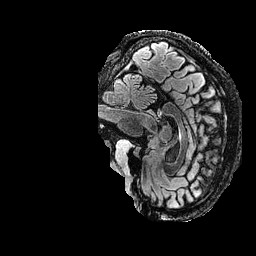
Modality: FLAIR
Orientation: sagittal
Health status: ill
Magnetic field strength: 3 T